Question: I am trying to define a sub menu entry in a viewpart's context menu.
I want to contribute a "Connection Profile" menu item in this sub menu through my own plugin, and I hope other plugin can also contribute menu items to this sub menu.
my plugin.xml
'''
<extension
point="org.eclipse.ui.menus">
<menuContribution
allPopups="false"
locationURI="popup:cn.ggfan.dmp.view.explorer">
<menu
id="new"
label="New">
</menu>
</menuContribution>
<menuContribution
allPopups="false"
locationURI="menu:new?after=additions">
<command
commandId="cn.ggfan.dmp.commands.addCP"
label="Connection Profiles"
style="push">
</command>
</menuContribution>
</extension>
'''
it doest work. what's wrong with my code?
----------------------- -----------------------
If I define the submenu like this, it works. but I still don't know how to contribute to my "new" sub menu in other plugins.
'''
<menuContribution
allPopups="false"
locationURI="popup:cn.ggfan.dmp.view.explorer">
<menu
id="new"
label="new">
<command
commandId="cn.ggfan.dmp.commands.addCP"
label="Connection Profiles"
style="push">
</command>
</menu>
</menuContribution>
'''

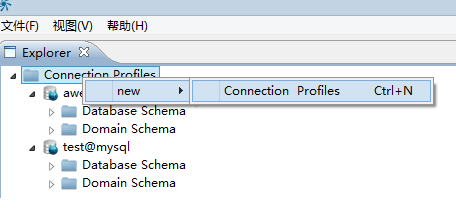
Answer: finally, I got it, my "new" sub menu should be treated as a "popup" other than a "menu":
'''
<extension
point="org.eclipse.ui.menus">
<menuContribution
allPopups="false"
locationURI="popup:cn.ggfan.dmp.view.explorer">
<menu
id="cn.ggfan.new"
label="New">
<command
commandId="cn.ggfan.dmp.commands.addCP"
label="Connection Profile"
style="push">
</command>
</menu>
</menuContribution>
<menuContribution
allPopups="false"
locationURI="popup:cn.ggfan.new?after=additions">
<command
commandId="cn.ggfan.dmp.commands.addTable"
label="Table"
style="push">
</command>
</menuContribution>
</extension>
'''